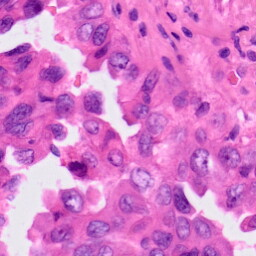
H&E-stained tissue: Lung